Field crop: tomato
Growth stage: 2
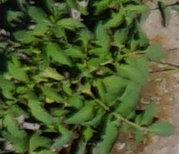
Species: tomato